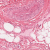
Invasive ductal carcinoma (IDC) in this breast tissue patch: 0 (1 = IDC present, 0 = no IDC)